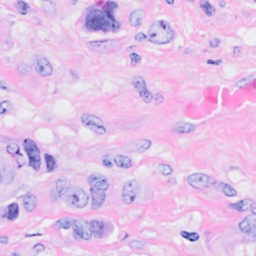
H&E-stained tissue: Breast